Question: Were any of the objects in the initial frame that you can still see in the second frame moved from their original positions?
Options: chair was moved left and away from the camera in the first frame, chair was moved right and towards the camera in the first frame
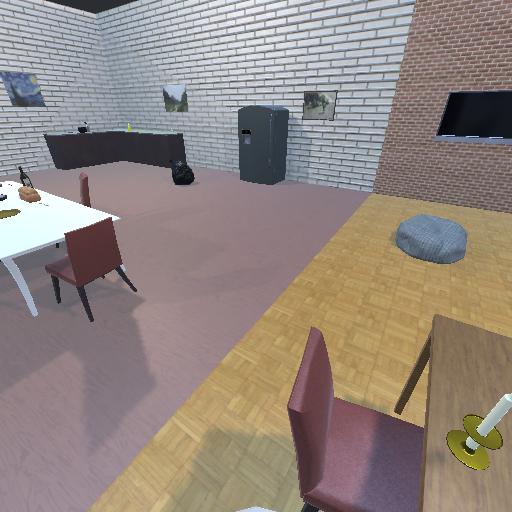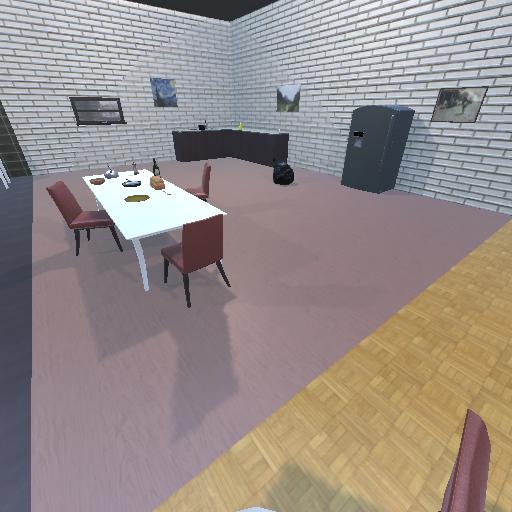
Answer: chair was moved left and away from the camera in the first frame